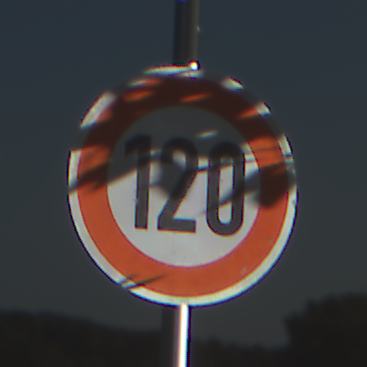
Verkehrszeichen: Geschwindigkeit120
Umgebung: Outdoor, Nature
Tageszeit: MorningAfternoon
Wetter: Clear
Licht: Natural
Jahreszeit: NotSpecified
Kontrast: HighContrast